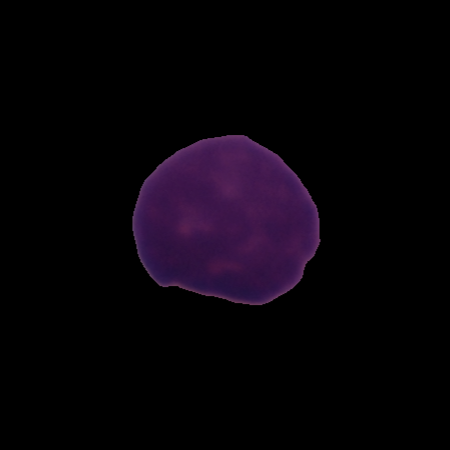
Label: healthy